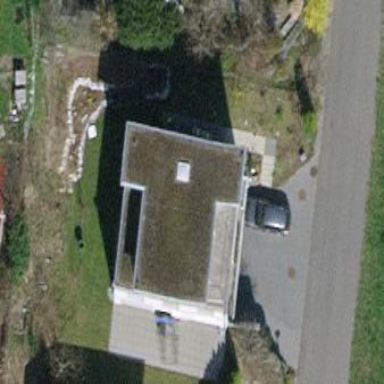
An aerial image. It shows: Detached building.